Question: Considering the PowerShell code example <URL>:

It has '[CmdletBinding()]' on top of the .ps1 scipt file.
[CmdletBinding()] is on top of the file, not the function.
How do I call this file from commandline and assign values to the parameters?
What is the name of this technique, so I can search and learn more about the concept?
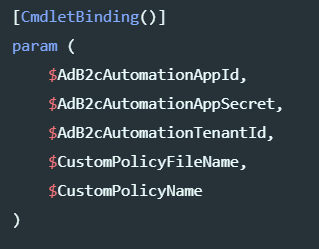
Answer: Think of a file as a large function with a file extension, you can assign parameters to a file with 'param' just like you can with a function, with that you can also use '[CmdletBinding()]' on files just like you can in functions. For example, if I have a file that has multiple switches and can take arguments I could do something like
'''
[CmdletBinding()]
param([switch]$a,
[string]$b)
if ($a) {return Write-Host $b -ForegroundColor red}
return Write-Host $b
'''
Would be the same as doing
'''
function MyName {
[CmdletBinding()]
param([switch]$a
[string]$b)
if ($a) {return Write-Host $b -ForegroundColor red}
return Write-Host $b
}
'''
and you could call them with
'''
#file
.\MyName.ps1 -a -b Test
'''
or
'''
#function
MyName -a -b Test
'''
and they will have the same output., a red 'Test'
Unlike batch files ('.bat') you cannot directly call a 'ps1' script just with its name, so just using 'MyName -a -b Test' without the function being defined will result in an error.